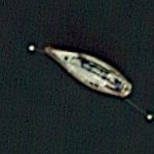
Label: Civil_yacht